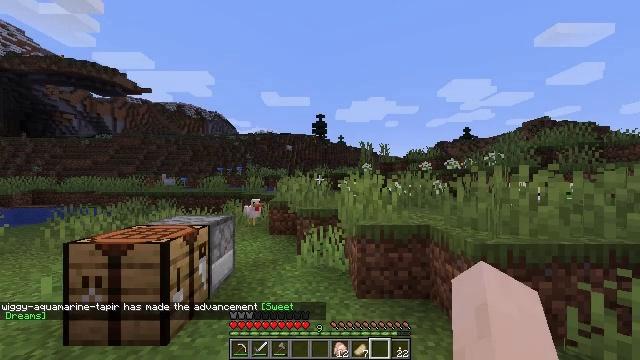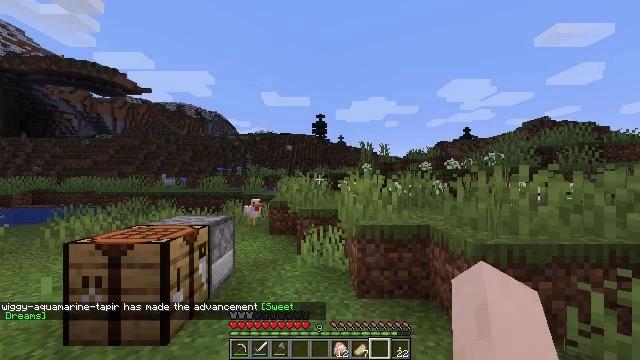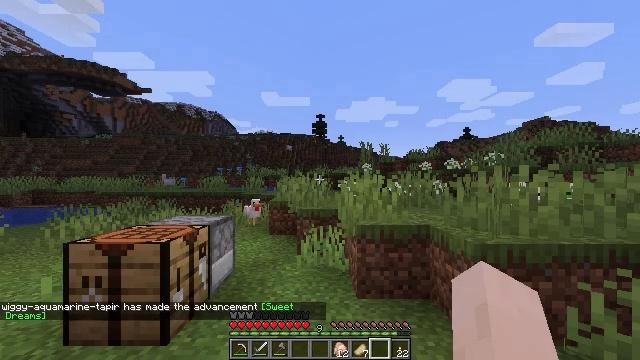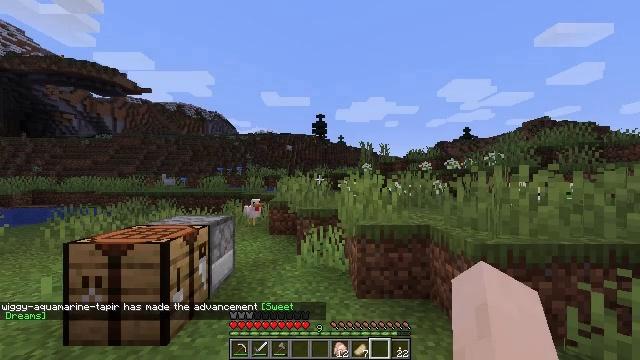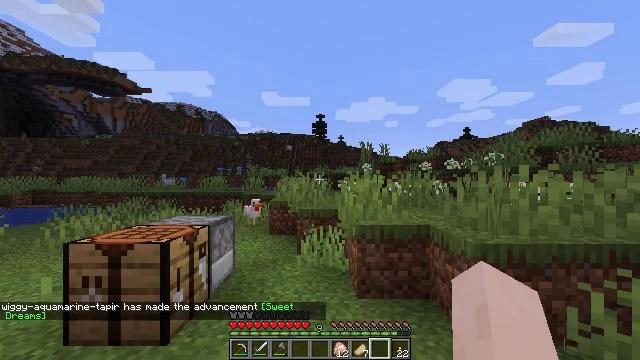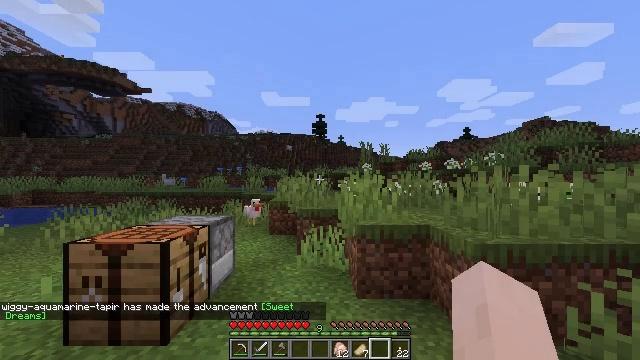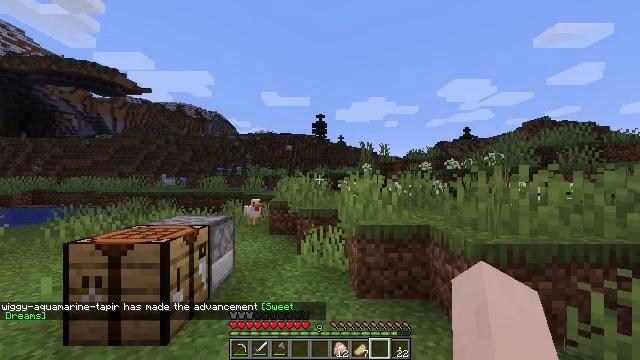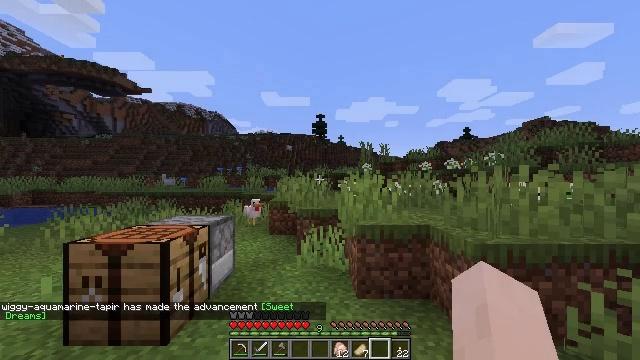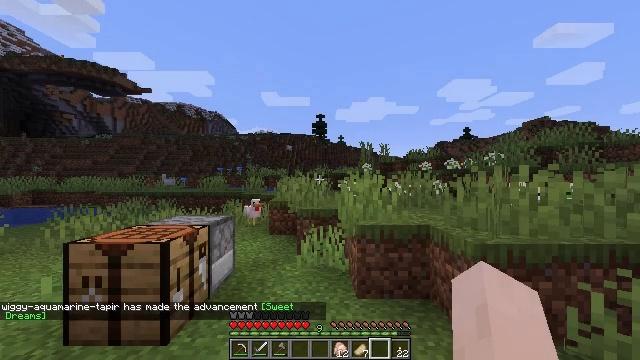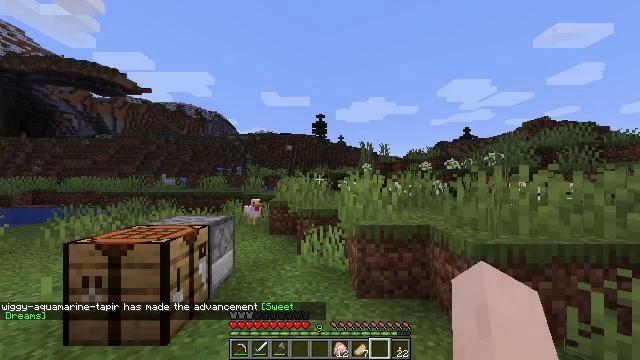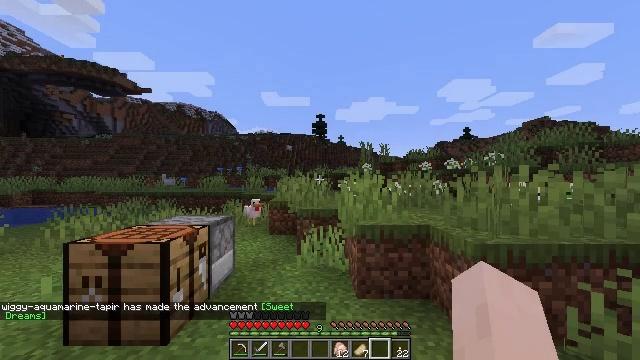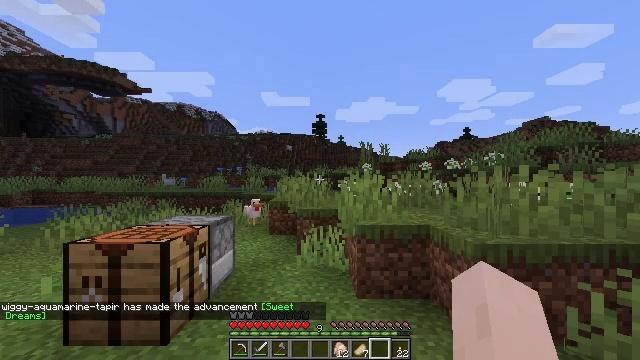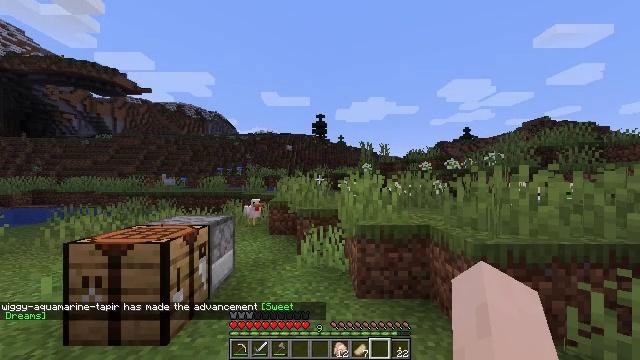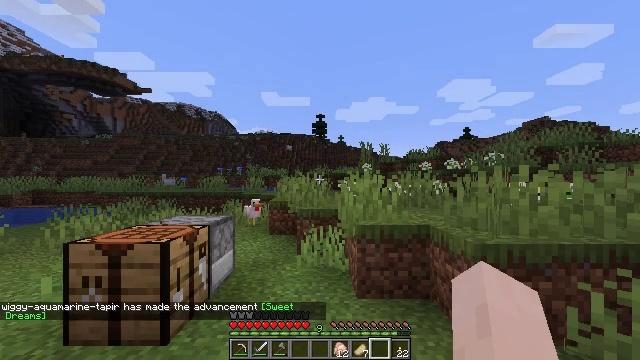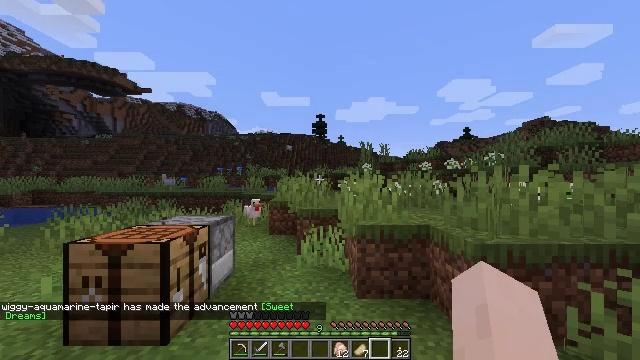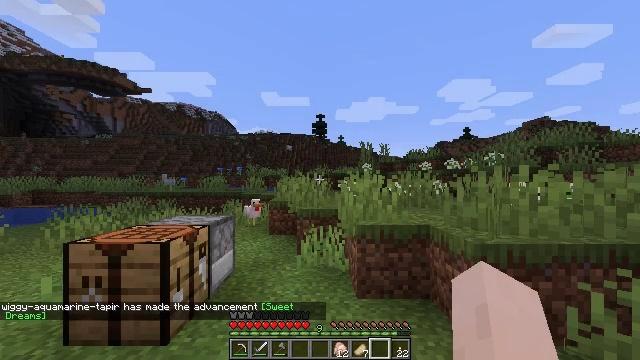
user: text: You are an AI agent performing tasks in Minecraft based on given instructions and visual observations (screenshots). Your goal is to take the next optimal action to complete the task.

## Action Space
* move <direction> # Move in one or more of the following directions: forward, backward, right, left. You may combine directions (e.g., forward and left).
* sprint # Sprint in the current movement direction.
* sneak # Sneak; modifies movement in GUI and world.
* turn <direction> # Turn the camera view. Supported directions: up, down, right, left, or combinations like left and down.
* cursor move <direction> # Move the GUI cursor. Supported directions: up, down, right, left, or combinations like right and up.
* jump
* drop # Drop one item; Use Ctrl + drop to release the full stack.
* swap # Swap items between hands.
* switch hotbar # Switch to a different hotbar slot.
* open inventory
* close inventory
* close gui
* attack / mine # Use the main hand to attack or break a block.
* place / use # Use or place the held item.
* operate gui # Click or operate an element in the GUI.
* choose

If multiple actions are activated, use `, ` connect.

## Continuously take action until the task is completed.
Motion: motion action
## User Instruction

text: Hunt a chicken.
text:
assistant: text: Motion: no_op
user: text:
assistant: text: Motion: no_op
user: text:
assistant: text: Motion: no_op
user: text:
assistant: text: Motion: no_op
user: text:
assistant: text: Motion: no_op
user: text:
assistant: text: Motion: no_op
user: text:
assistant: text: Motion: no_op
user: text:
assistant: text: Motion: no_op
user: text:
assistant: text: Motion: no_op
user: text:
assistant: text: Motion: no_op
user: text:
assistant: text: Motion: no_op
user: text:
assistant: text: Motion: no_op
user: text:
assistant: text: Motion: no_op
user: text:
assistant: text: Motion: no_op
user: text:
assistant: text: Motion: no_op
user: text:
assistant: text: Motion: no_op
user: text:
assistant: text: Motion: no_op
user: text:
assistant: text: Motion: no_op
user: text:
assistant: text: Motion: no_op
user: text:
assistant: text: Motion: no_op
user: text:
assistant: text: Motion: no_op
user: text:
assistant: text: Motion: no_op
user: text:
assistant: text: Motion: no_op
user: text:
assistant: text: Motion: no_op
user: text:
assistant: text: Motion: no_op
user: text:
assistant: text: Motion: no_op
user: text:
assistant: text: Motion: no_op
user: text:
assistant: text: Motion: no_op
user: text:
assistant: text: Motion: no_op
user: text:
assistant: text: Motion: no_op